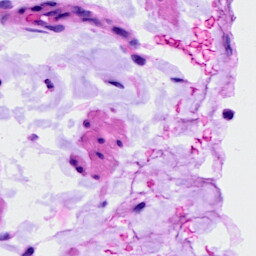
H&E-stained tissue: Ovarian